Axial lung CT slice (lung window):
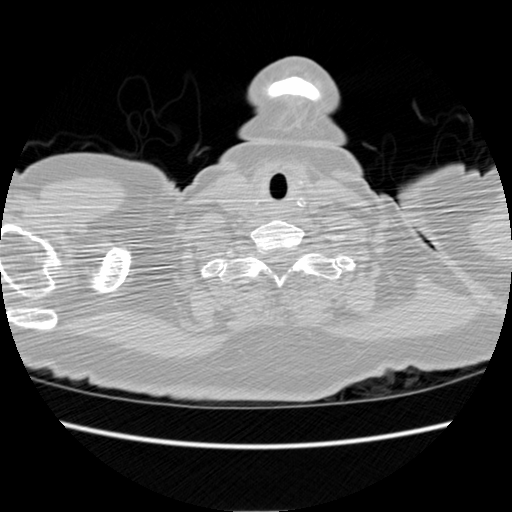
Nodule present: no